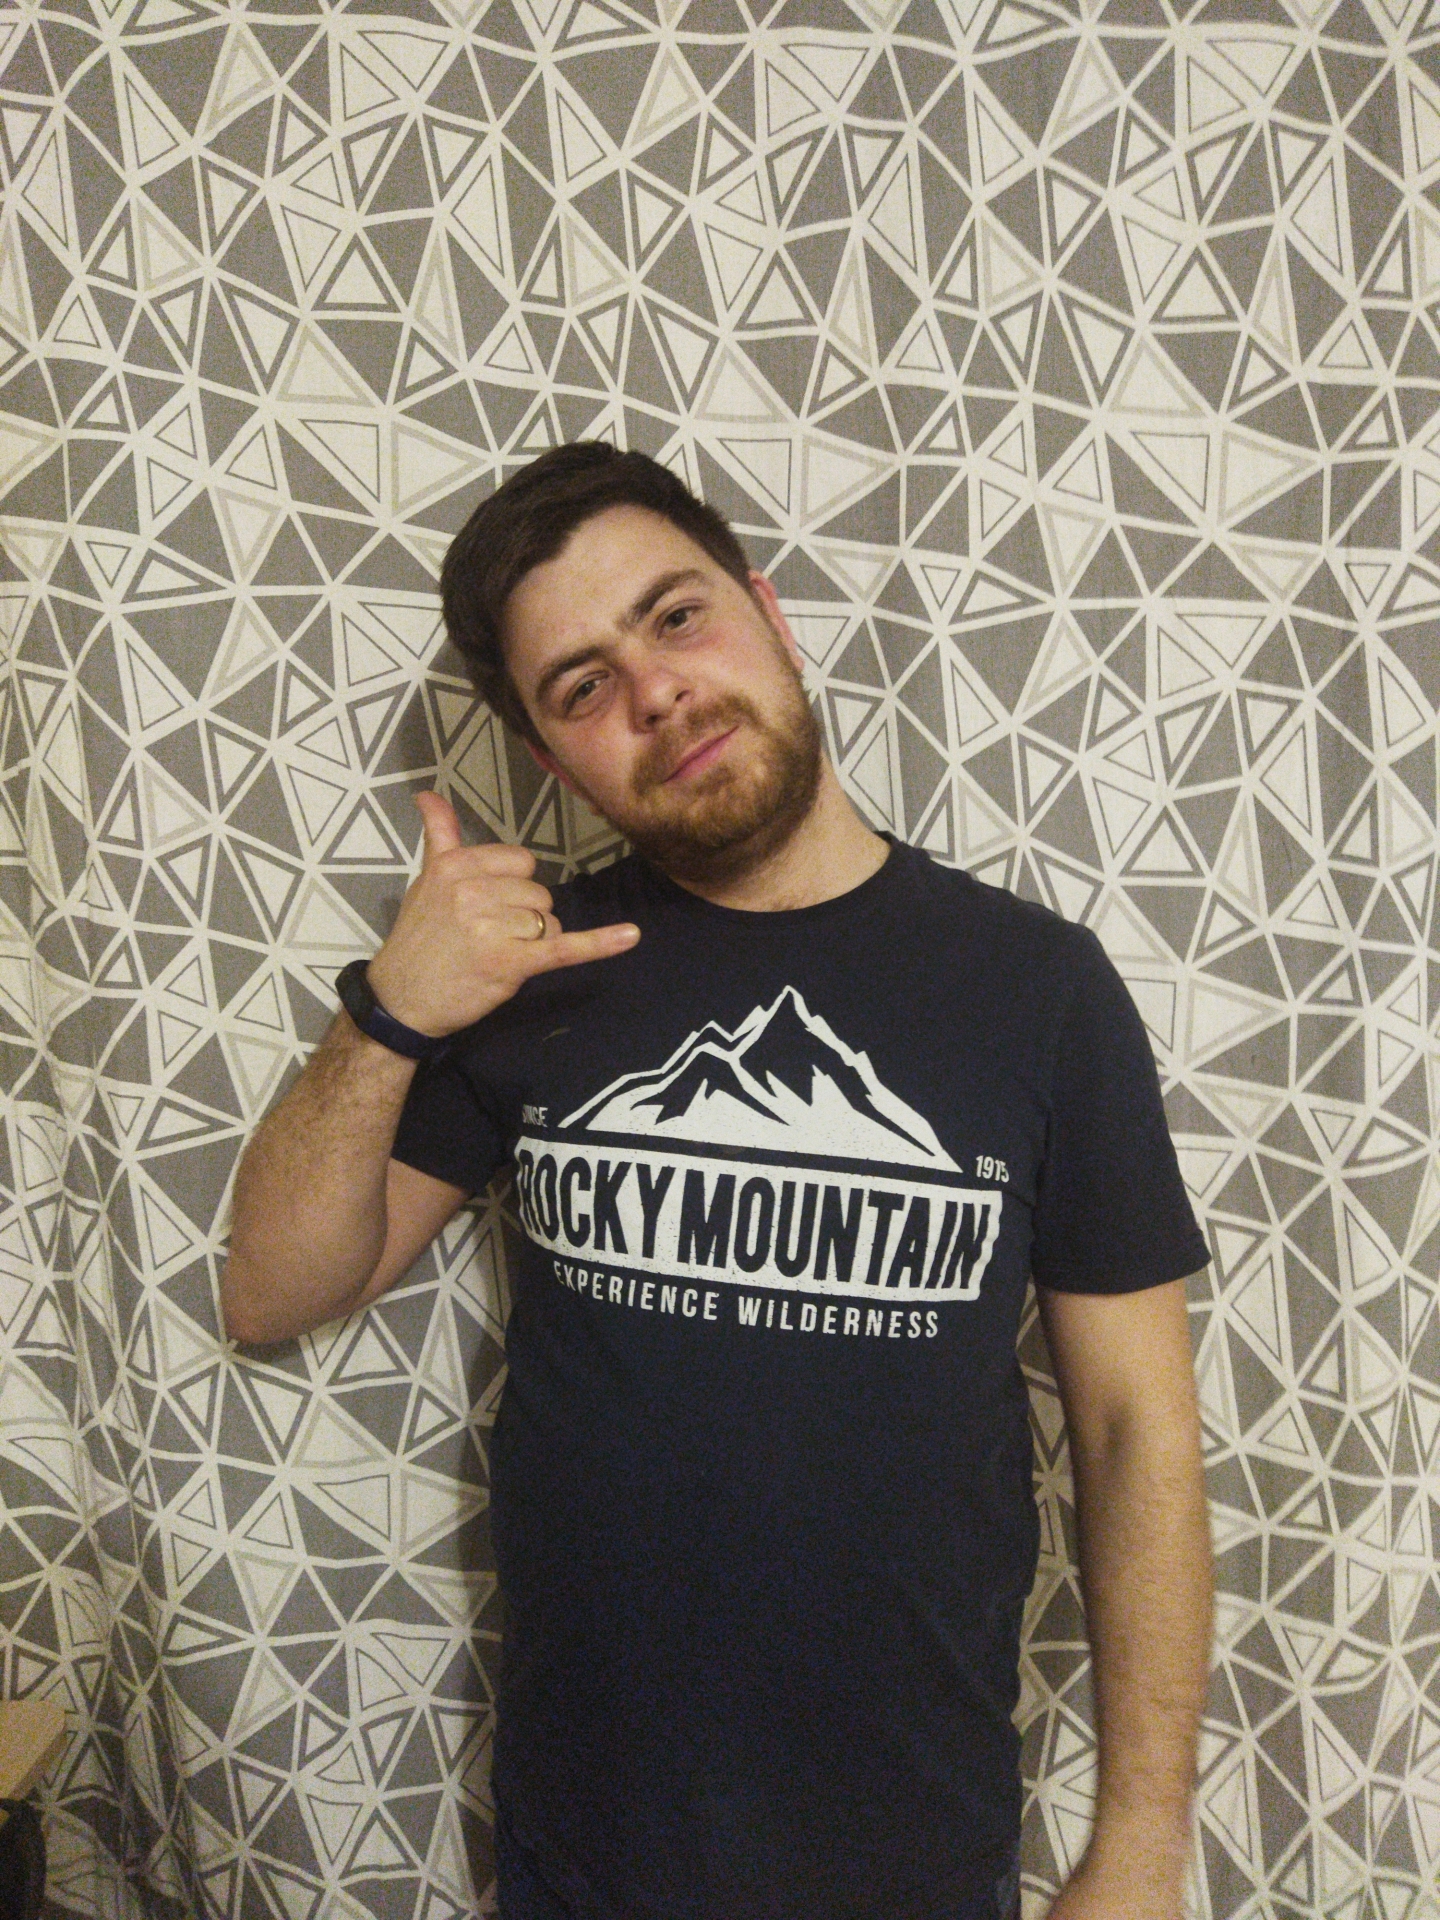
Label: clear